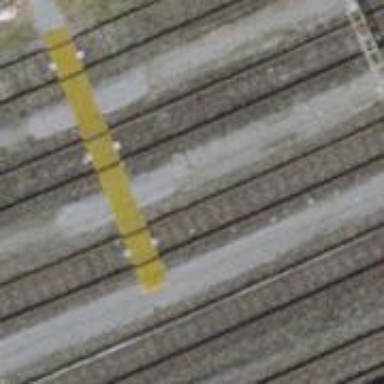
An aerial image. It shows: Railway crossing.